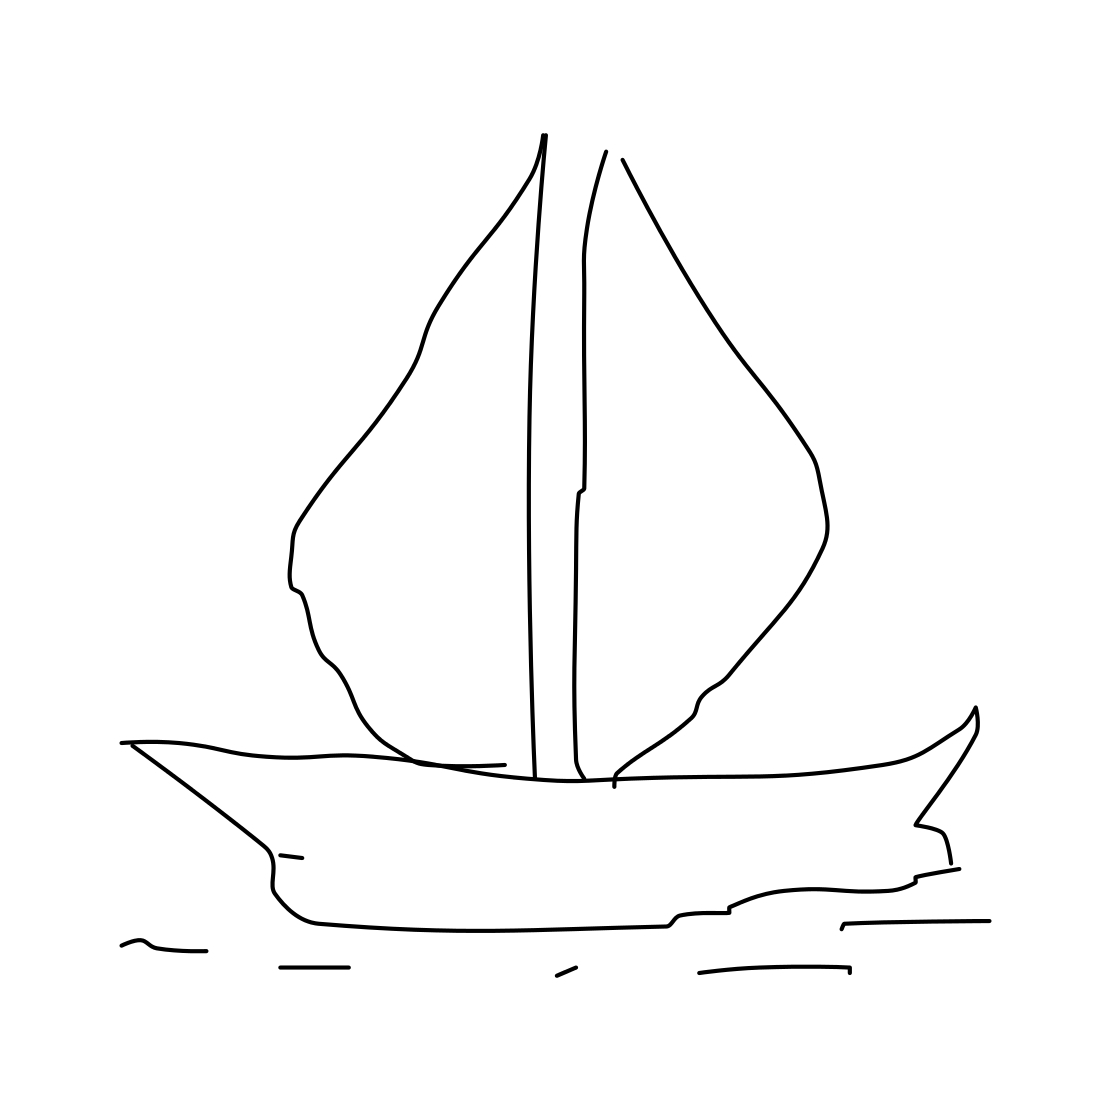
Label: sailboat